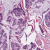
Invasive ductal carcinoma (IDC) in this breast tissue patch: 1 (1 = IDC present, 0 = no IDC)